Interaction volume radius: 5 \u00c5
Interaction volume height: 20 \u00c5
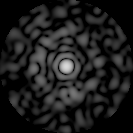
Disorder parameter: 0.8468